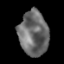
Tissue: lung
Cell type: Myeloid cells
Senescence score: 0.2237
Nuclear area (px): 1291
Mean DAPI intensity: 106.69